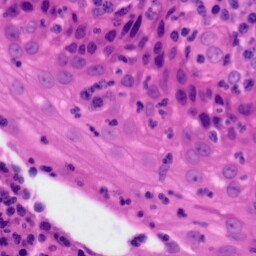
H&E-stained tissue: Tonsil